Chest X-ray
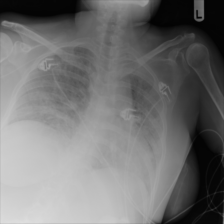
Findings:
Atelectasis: negative
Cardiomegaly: negative
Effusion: negative
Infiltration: positive
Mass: negative
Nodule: negative
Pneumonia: negative
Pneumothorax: negative
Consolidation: negative
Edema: negative
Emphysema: negative
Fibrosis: negative
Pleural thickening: negative
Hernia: negative